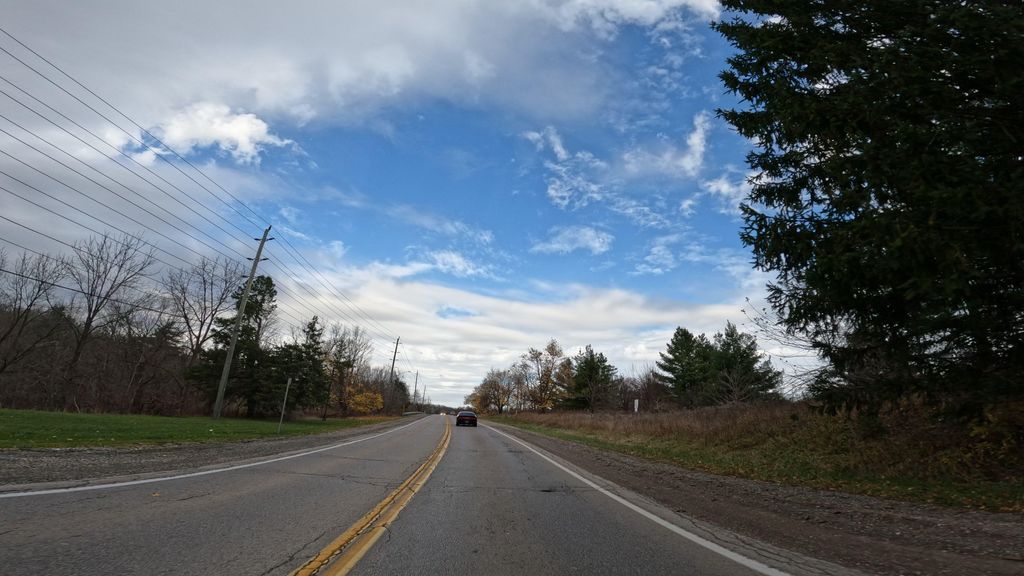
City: hamilton